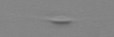
Label: Cylindrotheca_morphotype1